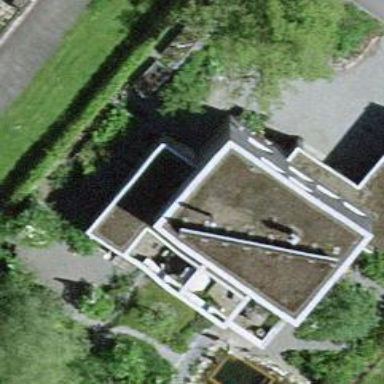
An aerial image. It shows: Building part with flat roof.